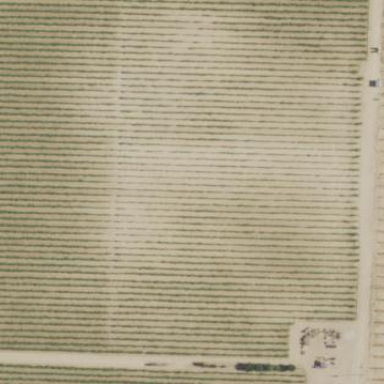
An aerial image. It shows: Vineyard where grapes are grown.